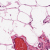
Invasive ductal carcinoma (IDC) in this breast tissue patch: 0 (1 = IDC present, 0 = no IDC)